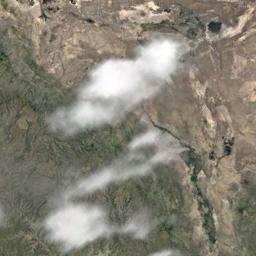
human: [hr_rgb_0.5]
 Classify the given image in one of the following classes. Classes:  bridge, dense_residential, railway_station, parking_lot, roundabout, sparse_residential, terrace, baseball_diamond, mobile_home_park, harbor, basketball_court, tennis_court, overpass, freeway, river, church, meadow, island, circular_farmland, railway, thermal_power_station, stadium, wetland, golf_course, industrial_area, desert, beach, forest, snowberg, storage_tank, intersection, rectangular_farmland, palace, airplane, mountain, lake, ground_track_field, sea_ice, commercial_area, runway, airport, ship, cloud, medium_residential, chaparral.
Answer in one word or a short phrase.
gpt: cloud